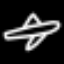
Label: airplane